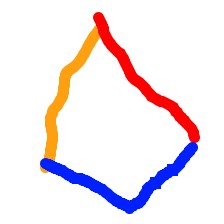
Shape: kite